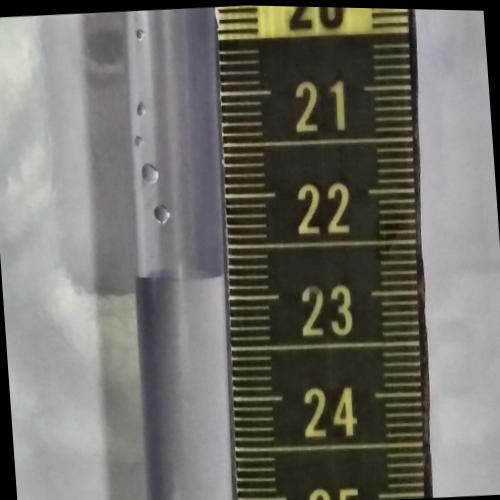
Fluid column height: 22.8 cm